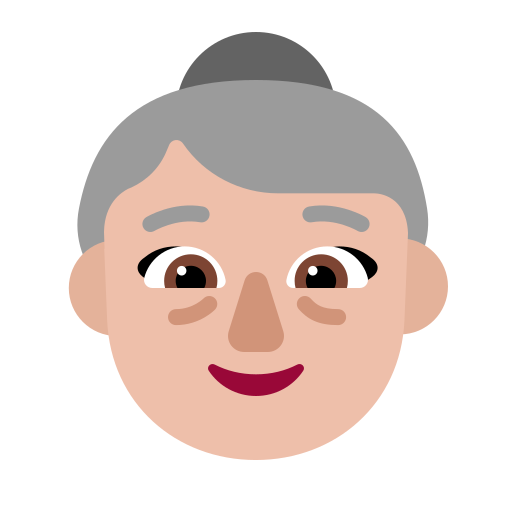
old woman flat  light